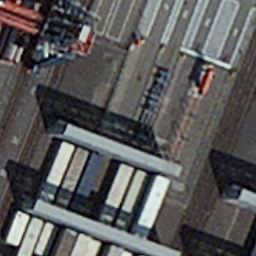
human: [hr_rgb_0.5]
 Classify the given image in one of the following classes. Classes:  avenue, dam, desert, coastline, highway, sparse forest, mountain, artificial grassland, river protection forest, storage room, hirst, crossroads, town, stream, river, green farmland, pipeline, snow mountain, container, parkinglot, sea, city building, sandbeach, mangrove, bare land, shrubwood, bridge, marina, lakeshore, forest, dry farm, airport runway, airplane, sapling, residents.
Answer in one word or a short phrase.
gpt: container